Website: apple
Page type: account-selection
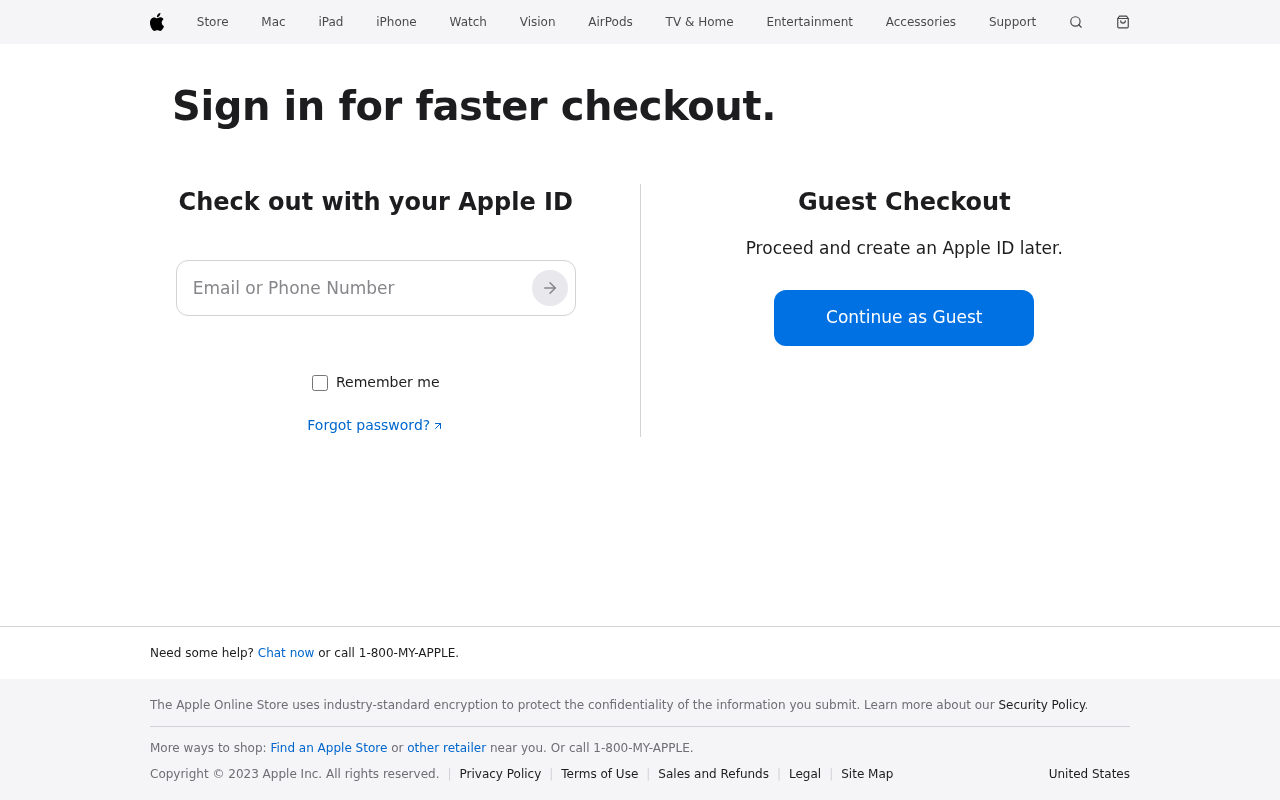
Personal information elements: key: PII_EMAIL
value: ronald.branch@hotmail.com